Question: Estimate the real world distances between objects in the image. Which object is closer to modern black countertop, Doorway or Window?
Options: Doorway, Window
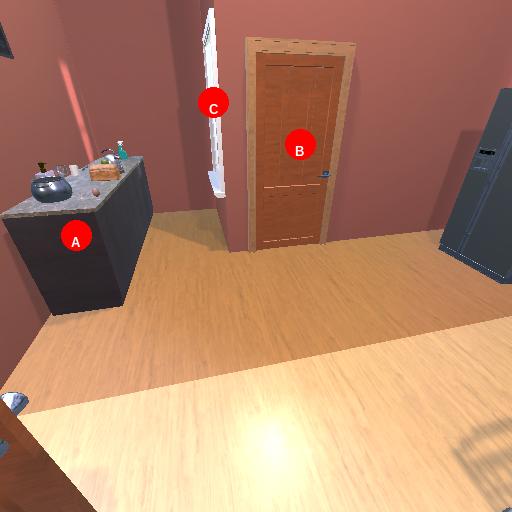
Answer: Doorway